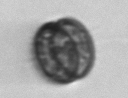
Label: Thalassiosira